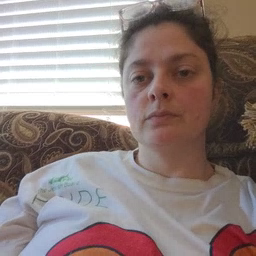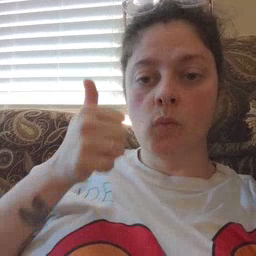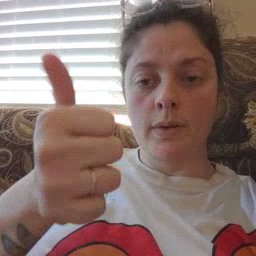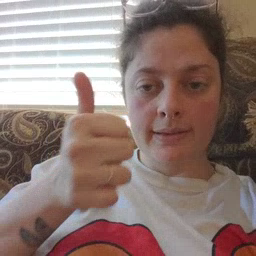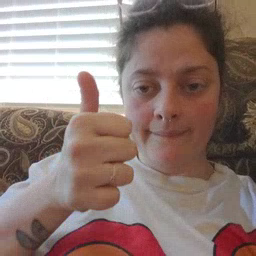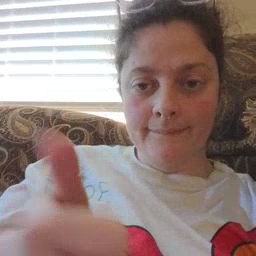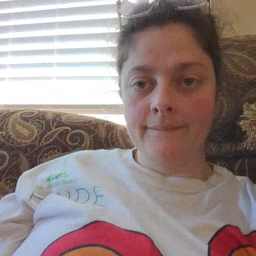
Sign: yourself